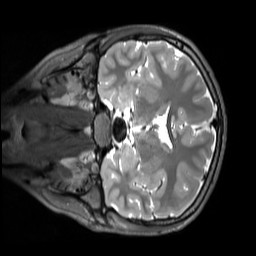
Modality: T2w
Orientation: coronal
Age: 12
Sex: male
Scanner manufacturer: siemens
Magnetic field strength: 3 T
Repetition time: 3.2 s
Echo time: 0.408 s